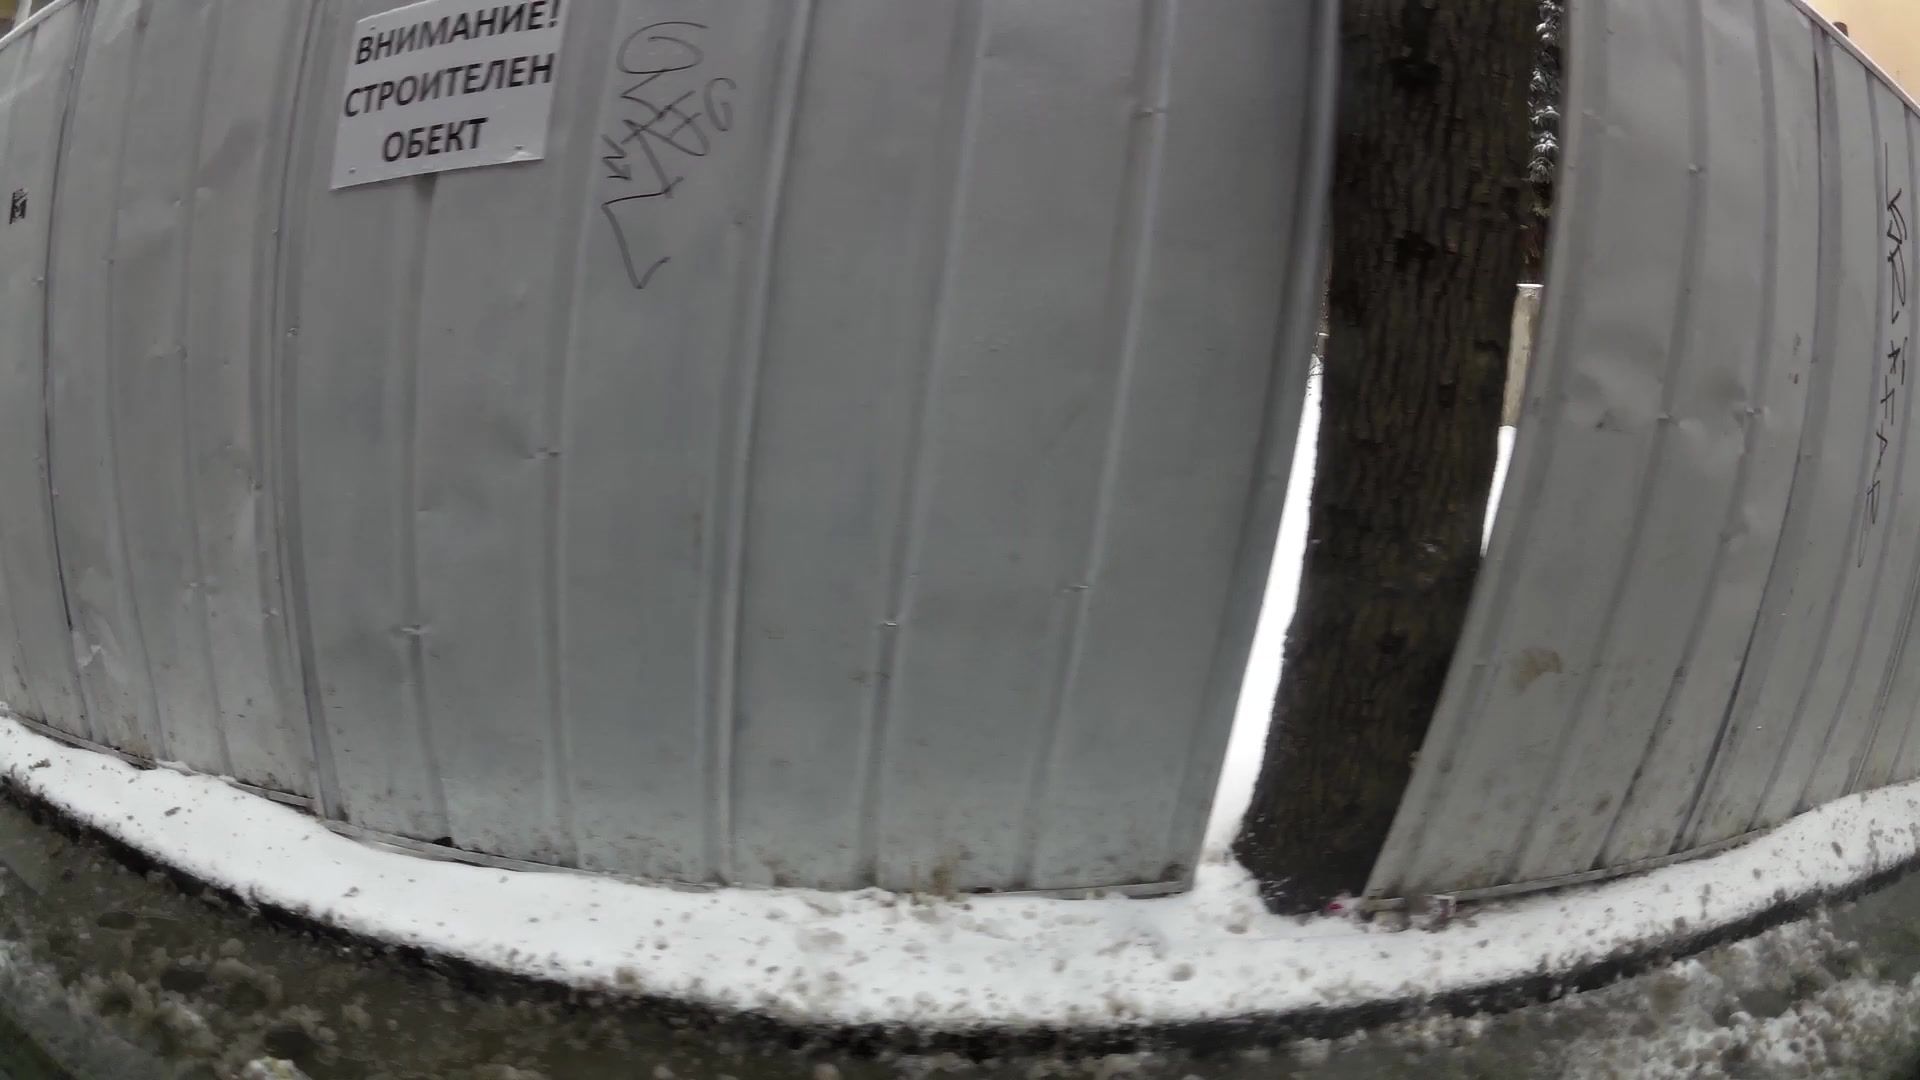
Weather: snowy
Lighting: day
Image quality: good
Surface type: driving surface
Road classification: residential
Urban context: urban centre
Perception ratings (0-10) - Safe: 2.51, Lively: 1.79, Beautiful: 2.33, Boring: 4.18, Depressing: 4.19, Wealthy: 2.44